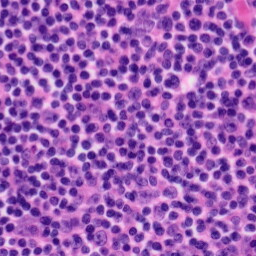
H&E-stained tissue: Tonsil